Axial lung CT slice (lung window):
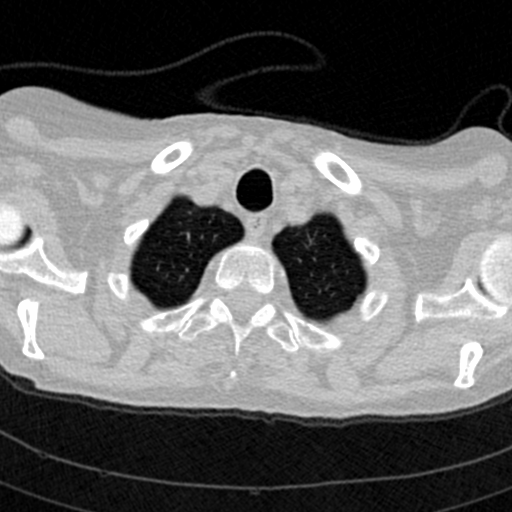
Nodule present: no